Question: I am new in WPF. Here I am posting a picture of a 'TabControl'. Just guide me how can I re-style a tab having same UI in WPF as per my picture.

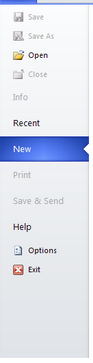
Answer: In this case, you will need to implement a 'Style' / 'Template' for 'TabControl' to get this form. 'TabControl' has three directions for the tabs are: central ('default'), left and right directions. You need to left direction, judging by picture.
Style for 'TabItem' (elements of 'TabControl') would be one in all directions.
Style for 'TabControl' with direction:
'''
<Style x:Key="LeftTabControl" TargetType="{x:Type TabControl}">
<Setter Property="TabStripPlacement" Value="Left" />
<Setter Property="Margin" Value="0" />
<Setter Property="Padding" Value="0" />
<Setter Property="Background" Value="White" />
<Setter Property="BorderThickness" Value="1" />
<Setter Property="BorderBrush" Value="Transparent" />
<Setter Property="Template">
<Setter.Value>
<ControlTemplate TargetType="{x:Type TabControl}">
<Grid ClipToBounds="True" SnapsToDevicePixels="True" KeyboardNavigation.TabNavigation="Local">
<Grid.ColumnDefinitions>
<ColumnDefinition Name="ColumnDefinition0" />
<ColumnDefinition Width="0" Name="ColumnDefinition1" />
</Grid.ColumnDefinitions>
<Grid.RowDefinitions>
<RowDefinition Height="Auto" Name="RowDefinition0" />
<RowDefinition Height="*" Name="RowDefinition1" />
</Grid.RowDefinitions>
<Border x:Name="HeaderBorder" BorderBrush="{TemplateBinding BorderBrush}" BorderThickness="{TemplateBinding BorderThickness}" CornerRadius="0" Background="#FAFAFA" Margin="0">
<TabPanel IsItemsHost="True" Name="HeaderPanel" Panel.ZIndex="1" KeyboardNavigation.TabIndex="1" Grid.Column="0" Grid.Row="0" />
</Border>
<Grid Name="ContentPanel" KeyboardNavigation.TabIndex="2" KeyboardNavigation.TabNavigation="Local" KeyboardNavigation.DirectionalNavigation="Contained" Grid.Column="0" Grid.Row="1">
<Border Background="{TemplateBinding Background}" BorderBrush="{TemplateBinding BorderBrush}" BorderThickness="{TemplateBinding BorderThickness}" CornerRadius="0">
<ContentPresenter Content="{TemplateBinding SelectedContent}" ContentTemplate="{TemplateBinding SelectedContentTemplate}" ContentStringFormat="{TemplateBinding SelectedContentStringFormat}" ContentSource="SelectedContent" Name="PART_SelectedContentHost" Margin="2" SnapsToDevicePixels="{TemplateBinding UIElement.SnapsToDevicePixels}" />
</Border>
</Grid>
</Grid>
<ControlTemplate.Triggers>
<Trigger Property="TabControl.TabStripPlacement" Value="Left">
<Setter TargetName="HeaderPanel" Property="Grid.Row" Value="0" />
<Setter TargetName="ContentPanel" Property="Grid.Row" Value="0" />
<Setter TargetName="HeaderPanel" Property="Grid.Column" Value="0" />
<Setter TargetName="ContentPanel" Property="Grid.Column" Value="1" />
<Setter TargetName="ColumnDefinition0" Property="ColumnDefinition.Width" Value="Auto" />
<Setter TargetName="ColumnDefinition1" Property="ColumnDefinition.Width" Value="*" />
<Setter TargetName="RowDefinition0" Property="RowDefinition.Height" Value="*" />
<Setter TargetName="RowDefinition1" Property="RowDefinition.Height" Value="0" />
<Setter TargetName="HeaderBorder" Property="FrameworkElement.Margin" Value="0,0,0,0" />
</Trigger>
<Trigger Property="UIElement.IsEnabled" Value="False">
<Setter Property="TextElement.Foreground" Value="{DynamicResource {x:Static SystemColors.GrayTextBrushKey}}" />
</Trigger>
</ControlTemplate.Triggers>
</ControlTemplate>
</Setter.Value>
</Setter>
</Style>
'''
Style for 'TabItem':
'''
<Style x:Key="{x:Type TabItem}" TargetType="{x:Type TabItem}">
<Setter Property="Background" Value="Transparent" />
<Setter Property="Foreground" Value="Gray" />
<Setter Property="BorderThickness" Value="1" />
<Setter Property="BorderBrush" Value="Transparent" />
<Setter Property="MinHeight" Value="20" />
<Setter Property="FontFamily" Value="./#Segoe UI" />
<Setter Property="FontSize" Value="14" />
<Setter Property="FontWeight" Value="Normal" />
<Setter Property="SnapsToDevicePixels" Value="True" />
<Setter Property="IsTabStop" Value="False" />
<Setter Property="AllowDrop" Value="True" />
<Setter Property="Template">
<Setter.Value>
<ControlTemplate TargetType="{x:Type TabItem}">
<Border SnapsToDevicePixels="True" Name="Border" Margin="0,0,2,0" Padding="2" Background="{TemplateBinding Background}" BorderBrush="{TemplateBinding BorderBrush}" BorderThickness="{TemplateBinding BorderThickness}" CornerRadius="0">
<ContentPresenter Name="ContentSite" HorizontalAlignment="{TemplateBinding HorizontalContentAlignment}" Margin="5,5,5,5" VerticalAlignment="Center" RecognizesAccessKey="True" ContentSource="Header" />
</Border>
<ControlTemplate.Triggers>
<Trigger Property="TabStripPlacement" Value="Bottom">
<Setter TargetName="Border" Property="CornerRadius" Value="0,0,0,0" />
</Trigger>
</ControlTemplate.Triggers>
</ControlTemplate>
</Setter.Value>
</Setter>
<Style.Triggers>
<Trigger Property="IsSelected" Value="True">
<Setter Property="Background" Value="#F5B79C" />
<Setter Property="Foreground" Value="Black" />
</Trigger>
<MultiTrigger>
<MultiTrigger.Conditions>
<Condition Property="IsMouseOver" Value="True" />
<Condition Property="IsSelected" Value="False" />
</MultiTrigger.Conditions>
<Setter Property="Background" Value="#DB805A" />
<Setter Property="Foreground" Value="White" />
</MultiTrigger>
<Trigger Property="IsEnabled" Value="False">
<Setter Property="Background" Value="Black" />
<Setter Property="Foreground" Value="White" />
</Trigger>
</Style.Triggers>
</Style>
'''
'MainWindow'
'''
<TabControl Style="{StaticResource LeftTabControl}" Background="Gainsboro" Width="300" HorizontalAlignment="Left">
<TabItem Header="New">
<Label Content="TestNew" />
</TabItem>
<TabItem Header="Old">
<Label Content="TestOld" />
</TabItem>
<TabItem Header="Recent">
<Label Content="RecentHelp" />
</TabItem>
</TabControl>
'''
'Output'

To add a triangle selection, you need to fix a template for 'TabItem'. Add 'Path' with triangle and display it in the current 'TabItem':
'''
<ControlTemplate TargetType="{x:Type TabItem}">
<Border SnapsToDevicePixels="True" Name="Border" Margin="0,0,2,0" Padding="2" Background="{TemplateBinding Background}" BorderBrush="{TemplateBinding BorderBrush}" BorderThickness="{TemplateBinding BorderThickness}" CornerRadius="0">
<Grid>
<Path x:Name="CurrentTriangle" Width="10" Height="14" Stretch="Fill" Margin="0,0,-3,0" Fill="#FAFAFA" HorizontalAlignment="Right" Data="F1 M 287.328,237.333L 319.344,255.818L 319.344,218.849L 287.328,237.333 Z " Visibility="Collapsed" />
<ContentPresenter Name="ContentSite" HorizontalAlignment="{TemplateBinding HorizontalContentAlignment}" Margin="5,5,5,5" VerticalAlignment="Center" RecognizesAccessKey="True" ContentSource="Header" />
</Grid>
</Border>
<ControlTemplate.Triggers>
...
<Trigger Property="IsSelected" Value="True">
<Setter TargetName="CurrentTriangle" Property="Visibility" Value="Visible" />
</Trigger>
</ControlTemplate.Triggers>
</ControlTemplate>
'''
Output with Triangle:

Full listing of 'TabItem' style with 'Triangle':
'''
<Style x:Key="{x:Type TabItem}" TargetType="{x:Type TabItem}">
<Setter Property="Background" Value="Transparent" />
<Setter Property="Foreground" Value="Gray" />
<Setter Property="BorderThickness" Value="1" />
<Setter Property="BorderBrush" Value="Transparent" />
<Setter Property="MinHeight" Value="20" />
<Setter Property="FontFamily" Value="./#Segoe UI" />
<Setter Property="FontSize" Value="14" />
<Setter Property="FontWeight" Value="Normal" />
<Setter Property="SnapsToDevicePixels" Value="True" />
<Setter Property="IsTabStop" Value="False" />
<Setter Property="AllowDrop" Value="True" />
<Setter Property="Template">
<Setter.Value>
<ControlTemplate TargetType="{x:Type TabItem}">
<Border SnapsToDevicePixels="True" Name="Border" Margin="0,0,2,0" Padding="2" Background="{TemplateBinding Background}" BorderBrush="{TemplateBinding BorderBrush}" BorderThickness="{TemplateBinding BorderThickness}" CornerRadius="0">
<Grid>
<Path x:Name="CurrentTriangle" Width="10" Height="14" Stretch="Fill" Margin="0,0,-3,0" Fill="#FAFAFA" HorizontalAlignment="Right" Data="F1 M 287.328,237.333L 319.344,255.818L 319.344,218.849L 287.328,237.333 Z " Visibility="Collapsed" />
<ContentPresenter Name="ContentSite" HorizontalAlignment="{TemplateBinding HorizontalContentAlignment}" Margin="5,5,5,5" VerticalAlignment="Center" RecognizesAccessKey="True" ContentSource="Header" />
</Grid>
</Border>
<ControlTemplate.Triggers>
<Trigger Property="TabStripPlacement" Value="Bottom">
<Setter TargetName="Border" Property="CornerRadius" Value="0,0,0,0" />
</Trigger>
<Trigger Property="IsSelected" Value="True">
<Setter TargetName="CurrentTriangle" Property="Visibility" Value="Visible" />
</Trigger>
</ControlTemplate.Triggers>
</ControlTemplate>
</Setter.Value>
</Setter>
<Style.Triggers>
<Trigger Property="IsSelected" Value="True">
<Setter Property="Background" Value="#F5B79C" />
<Setter Property="Foreground" Value="Black" />
</Trigger>
<MultiTrigger>
<MultiTrigger.Conditions>
<Condition Property="IsMouseOver" Value="True" />
<Condition Property="IsSelected" Value="False" />
</MultiTrigger.Conditions>
<Setter Property="Background" Value="#DB805A" />
<Setter Property="Foreground" Value="White" />
</MultiTrigger>
<Trigger Property="IsEnabled" Value="False">
<Setter Property="Background" Value="Black" />
<Setter Property="Foreground" Value="White" />
</Trigger>
</Style.Triggers>
</Style>
'''
'Edit:' I'll tell you in order.
All of the 'Styles', that I have given above are placed in 'App.xaml' like that (it is desirable that they were there):
'''
<Application x:Class="SomeProgram.App"
xmlns="http://schemas.microsoft.com/winfx/2006/xaml/presentation"
xmlns:x="http://schemas.microsoft.com/winfx/2006/xaml"
xmlns:PresentationOptions="http://schemas.microsoft.com/winfx/2006/xaml/presentation/options"
StartupUri="MainWindow.xaml">
<Application.Resources>
<Style x:Key="LeftTabControl" TargetType="{x:Type TabControl}">
...
</Style>
<Style x:Key="{x:Type TabItem}" TargetType="{x:Type TabItem}">
...
</Style>
</Application.Resources>
'''
> Specify the picture path for 'Triangle'.
By default, the template for 'TabItem' looks like this:
'''
<Setter Property="Template">
<Setter.Value>
<Border SnapsToDevicePixels="True" Name="Border" Margin="0,0,2,0" Padding="2" Background="{TemplateBinding Background}" BorderBrush="{TemplateBinding BorderBrush}" BorderThickness="{TemplateBinding BorderThickness}" CornerRadius="0">
<ContentPresenter Name="ContentSite" HorizontalAlignment="{TemplateBinding HorizontalContentAlignment}" Margin="5,5,5,5" VerticalAlignment="Center" RecognizesAccessKey="True" ContentSource="Header" />
</Border>
'''
The 'ContentPresenter' responsible for displaying the contents, in this case for displaying the text in the header. But we need to have displayed a triangle, so add him as a figure 'Path':
'''
<Path x:Name="CurrentTriangle" Width="10" Height="14" Stretch="Fill" Margin="0,0,-3,0" Fill="#FAFAFA" HorizontalAlignment="Right" Data="F1 M 287.328,237.333L 319.344,255.818L 319.344,218.849L 287.328,237.333 Z " Visibility="Collapsed" />
'''
This is not the 'Image', the 'Path' is easier to use, no need to keep the resource. More information you can find <URL>.
So, now we have a triangle appears, but we need to show it when the tab will be selected. For this we use a trigger to do it:
'''
<Trigger Property="IsSelected" Value="True">
<Setter TargetName="CurrentTriangle" Property="Visibility" Value="Visible" />
</Trigger>
'''
More information about triggers you can find <URL>.
> Gradient back color for selected 'TabItem'.
Color for selected 'TabItem' also sets in Trigger of 'TabItem' style:
'''
<Trigger Property="IsSelected" Value="True">
<Setter Property="Background" Value="#F5B79C" />
<Setter Property="Foreground" Value="Black" />
</Trigger>
'''
Here sets the values of 'Background' and 'Foreground' of selected 'TabItem'. Gradient color define like that:
'''
<LinearGradientBrush>
<GradientStop Color="Yellow" Offset="0.0" />
<GradientStop Color="Orange" Offset="0.5" />
<GradientStop Color="Red" Offset="1.0" />
</LinearGradientBrush>
'''
You need to set your gradient color for the property 'Background' in trigger.
> Background for TabControl
'Background' is set for the 'TabControl's' style this line:
'''
<Style x:Key="LeftTabControl" TargetType="{x:Type TabControl}">
...
<Setter Property="Background" Value="White" />
'''
More information about Brushes (Gradient's) <URL>.
Information about styles/templates <URL>.